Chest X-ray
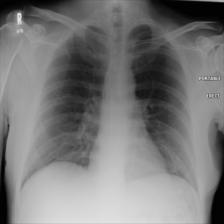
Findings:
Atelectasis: negative
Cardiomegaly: negative
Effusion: negative
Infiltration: negative
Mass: negative
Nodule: negative
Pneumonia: negative
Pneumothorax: negative
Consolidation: negative
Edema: negative
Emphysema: negative
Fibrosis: negative
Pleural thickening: negative
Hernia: negative